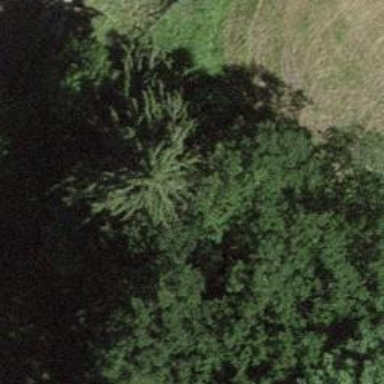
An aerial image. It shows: Row of trees in natural setting.